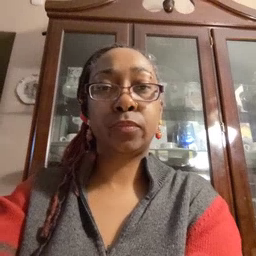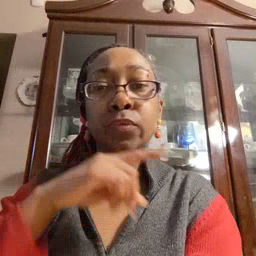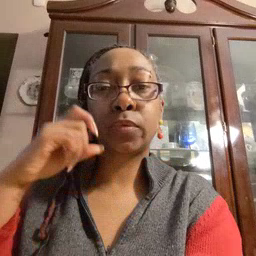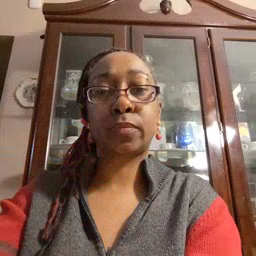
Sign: dry